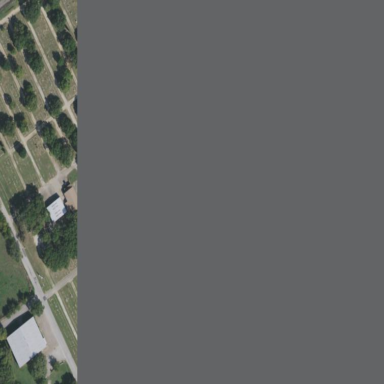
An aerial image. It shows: Cemetery.